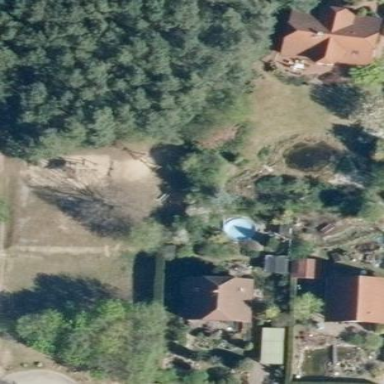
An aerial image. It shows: Playground area for leisure land.